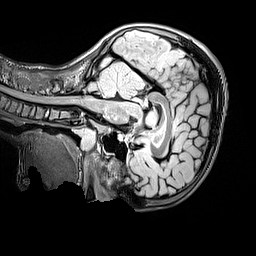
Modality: FLAIR
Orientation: sagittal
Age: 12
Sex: male
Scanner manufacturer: siemens
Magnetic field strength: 3 T
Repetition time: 5 s
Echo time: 0.388 s